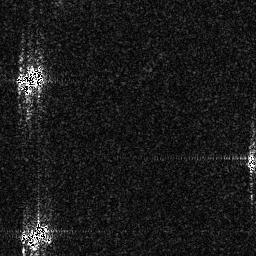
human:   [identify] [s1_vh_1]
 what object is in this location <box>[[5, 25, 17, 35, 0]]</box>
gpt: <ref>1 medium ship at the left</ref>

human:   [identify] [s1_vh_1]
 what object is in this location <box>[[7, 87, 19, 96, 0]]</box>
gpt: <ref>1 medium ship at the bottom left</ref>